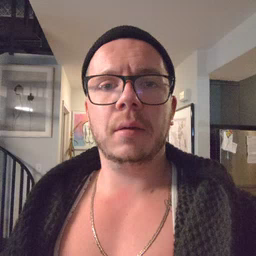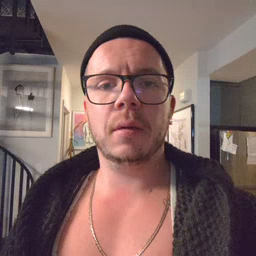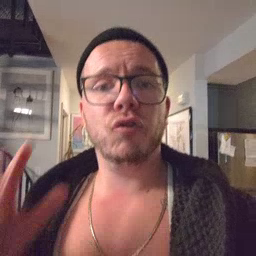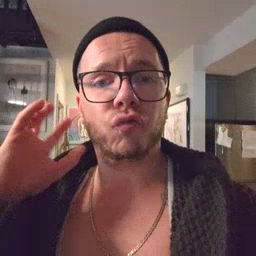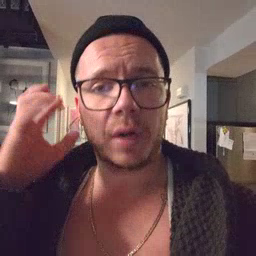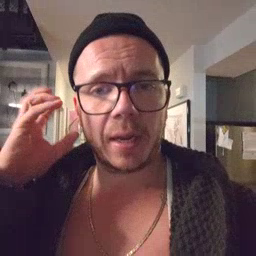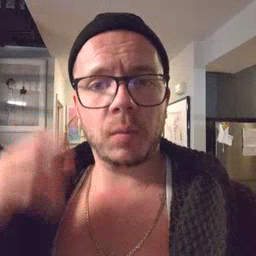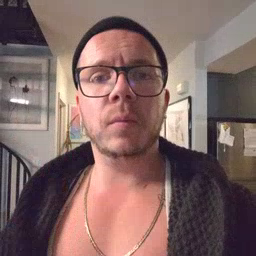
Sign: radio